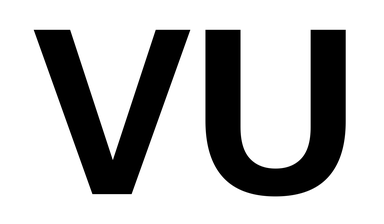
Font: InstrumentSans_Bold